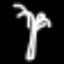
Label: palm tree